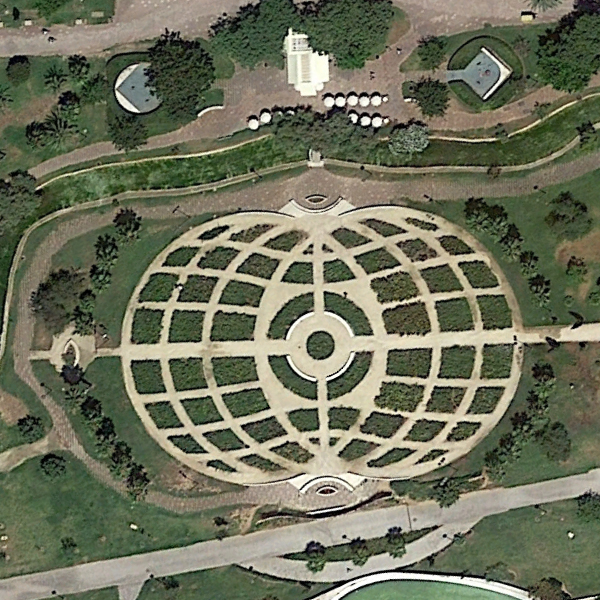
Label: Square